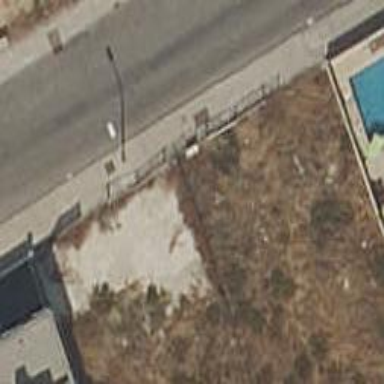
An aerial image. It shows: Chain link fence.